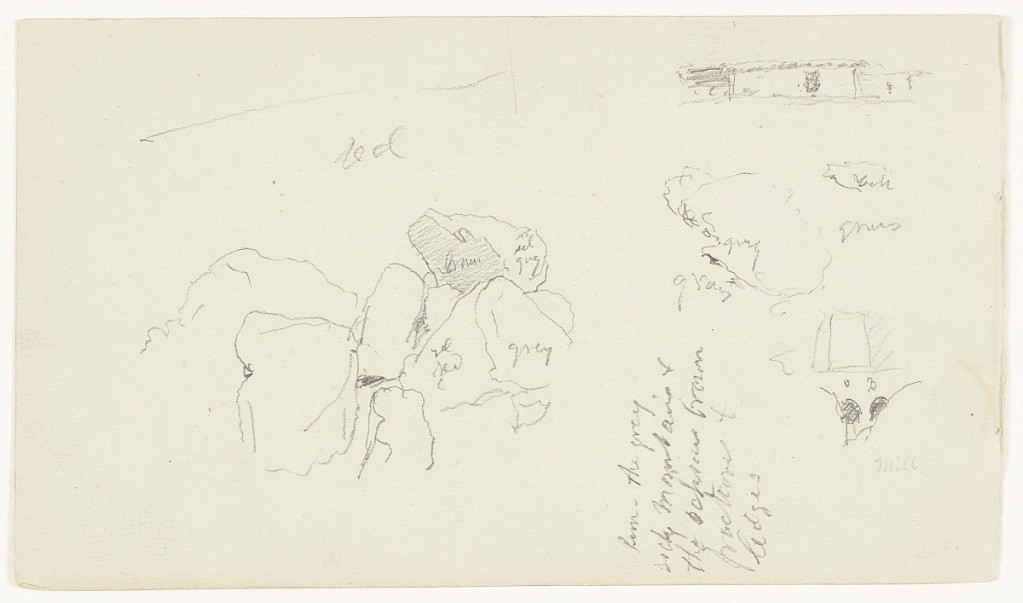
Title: Mixed Sketches, Syria
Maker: Frederic Edwin Church, American, 1826–1900
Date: April 27, 1868
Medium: Graphite on gray-green wove paper; verso: graphite
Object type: Drawing
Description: Mixed sketches from Syria showing views of rocks and boulders at center, a flat-roofed house at upper right, and a partial sketch of a mill at lower right.

Verso: Landscape sketch showing second half of a panoramic view overlooking the ruins at a village in southern Syria called Burak (also spelled Burraq). Loose stones and rocks are visible in an otherwise empty foreground. In middle distance, structures and perhaps ruins stretch across the landscape, with columns and an arch visible. The mountains of Lebanon form the horizon in the background, visible across a span of relatively flat terrain.